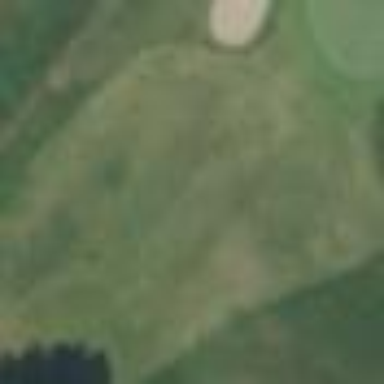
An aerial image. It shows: Golf fairway surrounded by grass.